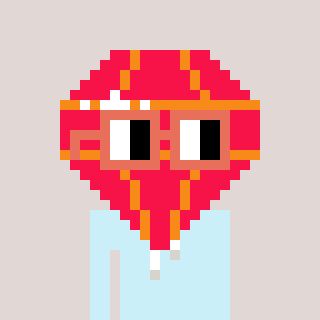
a pixel art character with square orange glasses, a red diamond-shaped head and a cold-colored body on a warm background